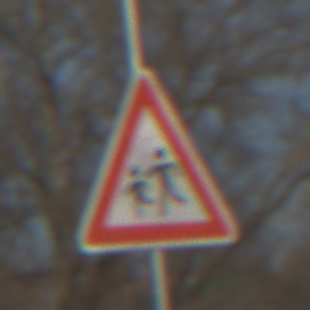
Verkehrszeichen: KinderRechts
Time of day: MorningAfternoon
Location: Outdoor (Nature)
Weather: PartlyCloudy
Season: NotSpecified
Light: Natural